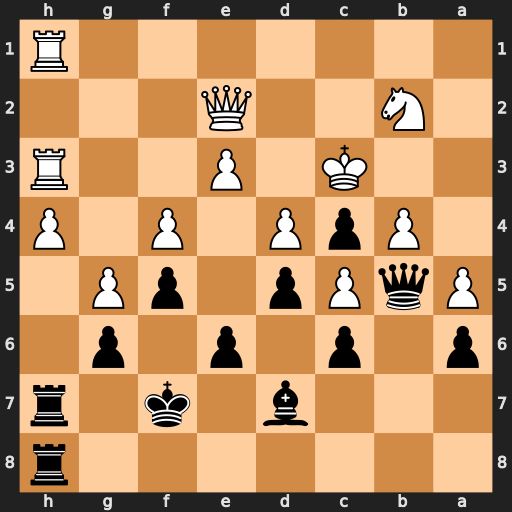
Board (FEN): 7r/3b1k1r/p1p1p1p1/PqPp1pP1/1PpP1P1P/2K1P2R/1N2Q3/7R
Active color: b
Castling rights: -
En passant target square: -
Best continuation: Rb8 Rb1 Qxb4+